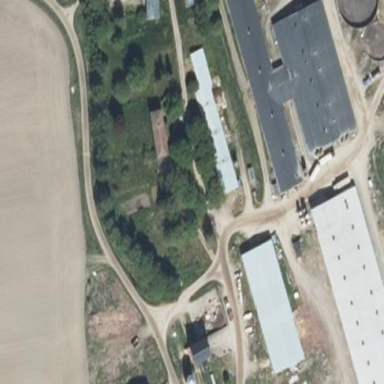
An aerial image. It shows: Farmyard area.